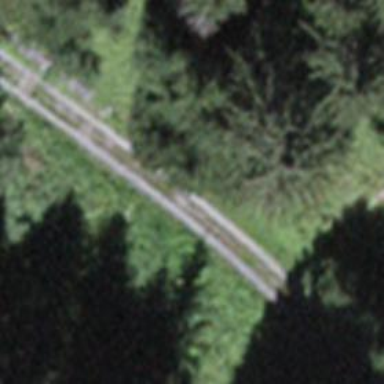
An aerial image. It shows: Gravel track with grade3 tracktype.